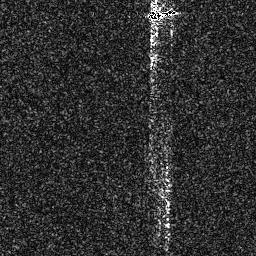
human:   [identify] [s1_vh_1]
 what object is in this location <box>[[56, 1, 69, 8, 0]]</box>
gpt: <ref>1 medium ship at the top</ref>